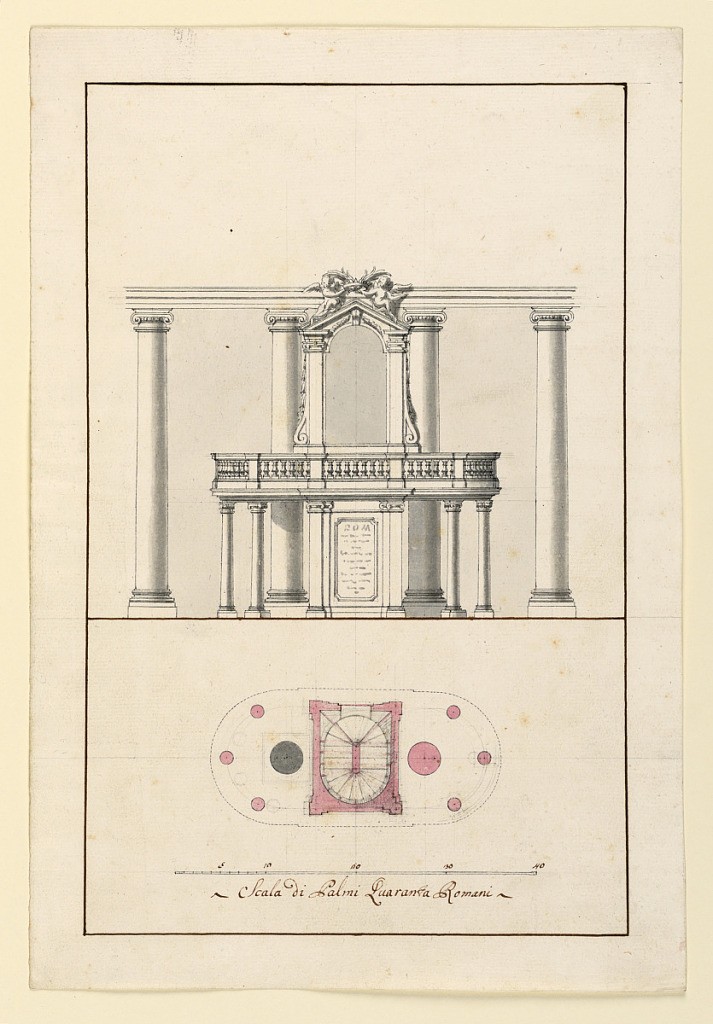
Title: Project for a Pulpit
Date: ca. 1750
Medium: Graphite, pen and ink, brush and wash on paper
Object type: Drawing
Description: Elevation on top, plan below. An oval platform bordered by a balustrade and supported by six columns and the bottom section of the stairway is to be built around two columns of the nave of a church.